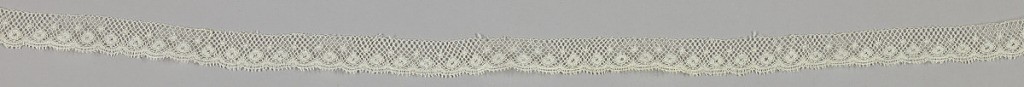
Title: Edging
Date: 19th century
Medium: linen Technique: bobbin lace (Valenciennes ground)
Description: Narrow edge lace in a design of small circular ornaments on diamond mesh with a scalloped border.